Question: This is a snake game. How many steps do you need to take from the current state to eat the food?
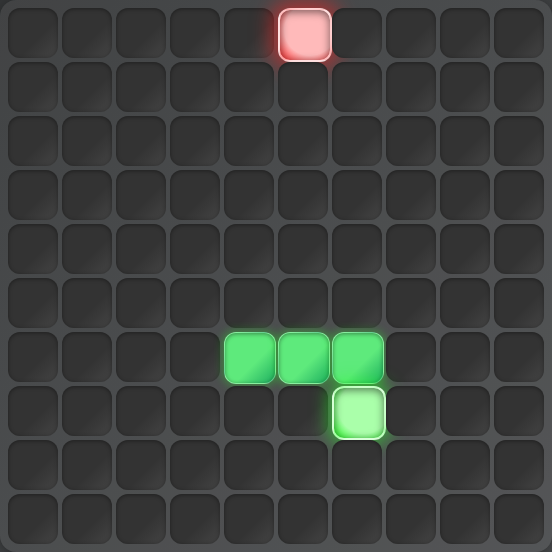
Answer: 10